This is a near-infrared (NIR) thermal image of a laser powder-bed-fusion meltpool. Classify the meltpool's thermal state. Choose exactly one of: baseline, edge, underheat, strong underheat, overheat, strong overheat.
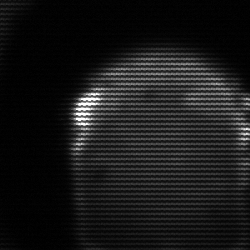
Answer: edge